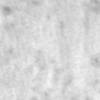
Label: no_change